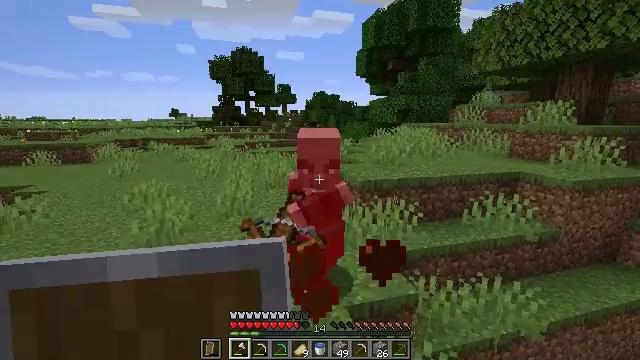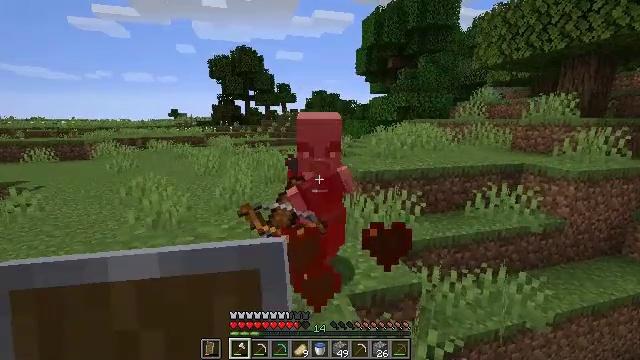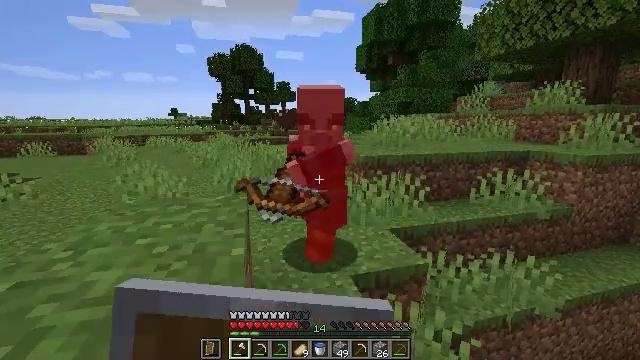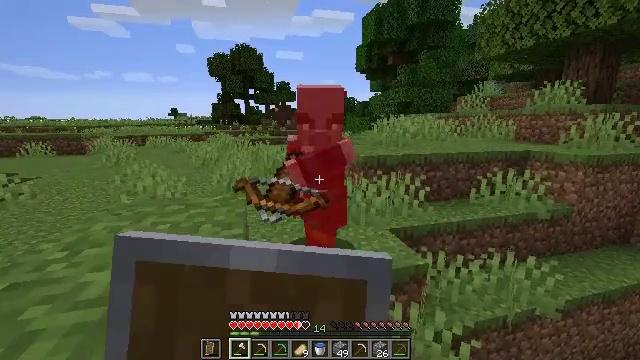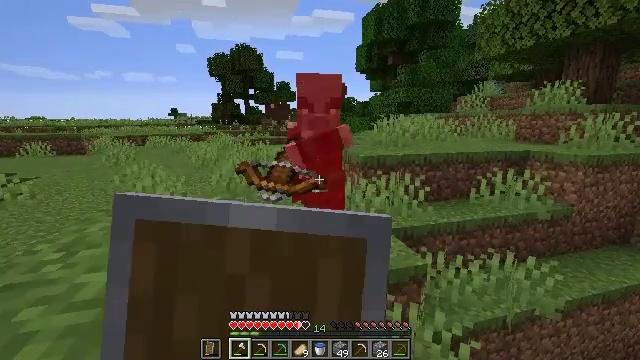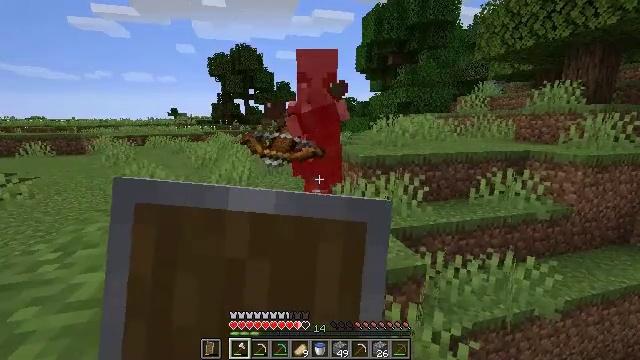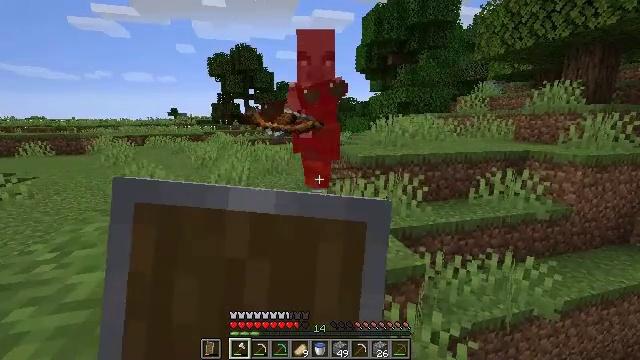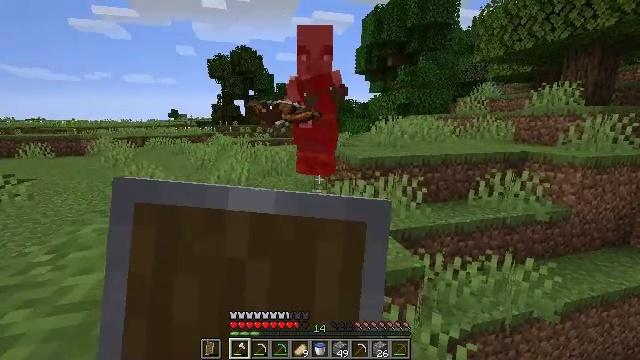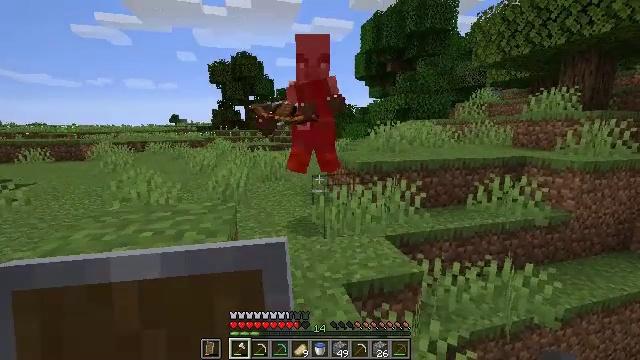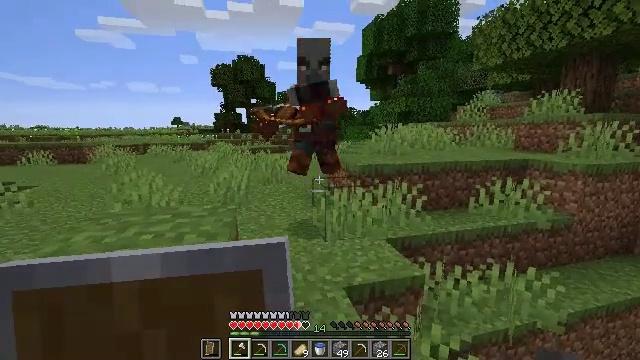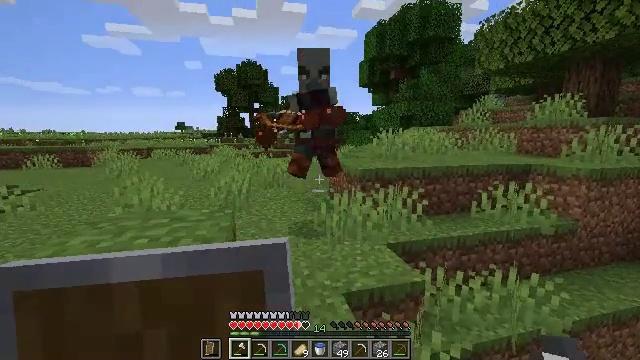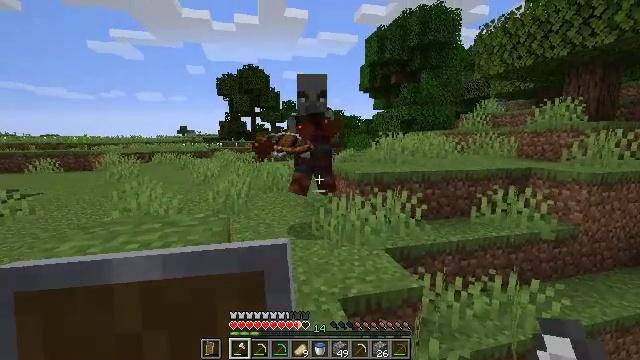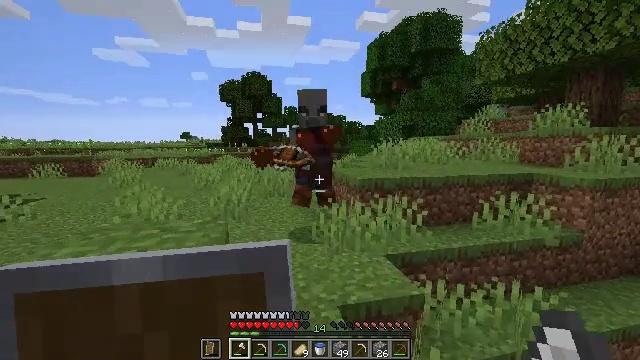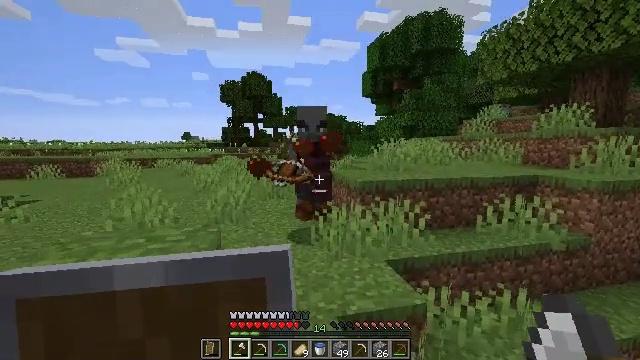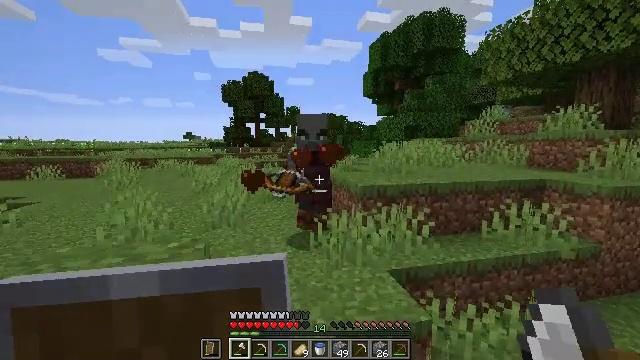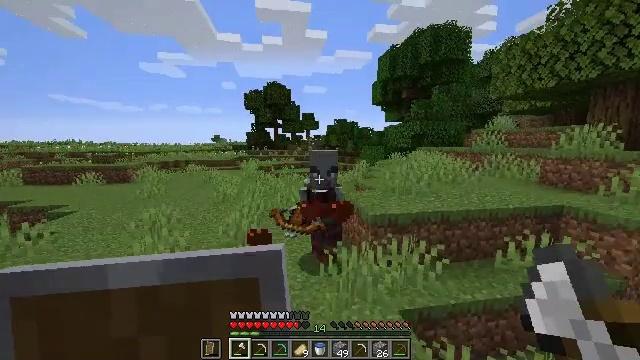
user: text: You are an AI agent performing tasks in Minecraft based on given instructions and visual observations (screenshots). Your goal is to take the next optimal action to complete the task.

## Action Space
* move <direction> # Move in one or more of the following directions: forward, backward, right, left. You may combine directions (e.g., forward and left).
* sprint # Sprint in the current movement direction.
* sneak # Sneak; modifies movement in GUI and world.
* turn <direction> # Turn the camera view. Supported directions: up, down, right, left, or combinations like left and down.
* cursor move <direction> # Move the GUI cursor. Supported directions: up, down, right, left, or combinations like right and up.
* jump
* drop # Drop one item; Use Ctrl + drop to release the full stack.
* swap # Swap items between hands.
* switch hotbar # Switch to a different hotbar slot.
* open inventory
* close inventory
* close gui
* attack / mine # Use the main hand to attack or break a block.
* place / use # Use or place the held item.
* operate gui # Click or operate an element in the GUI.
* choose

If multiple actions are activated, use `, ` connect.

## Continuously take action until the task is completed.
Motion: motion action
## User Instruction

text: Fight against raiders.
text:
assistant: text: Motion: move forward
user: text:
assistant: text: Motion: move forward, sprint, use / place
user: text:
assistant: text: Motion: move forward, sprint, use / place
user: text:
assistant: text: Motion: move forward, sprint, use / place
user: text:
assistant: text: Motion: move forward, sprint, use / place
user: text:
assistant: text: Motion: move forward, sprint, use / place
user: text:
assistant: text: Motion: move forward, sprint, use / place
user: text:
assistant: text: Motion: move forward, sprint, turn up
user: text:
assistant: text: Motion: move forward, sprint
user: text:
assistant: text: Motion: move forward, sprint
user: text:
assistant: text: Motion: move forward, sprint
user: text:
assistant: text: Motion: move forward, sprint, turn up
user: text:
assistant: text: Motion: move forward, sprint
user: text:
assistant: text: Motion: move forward, sprint, jump
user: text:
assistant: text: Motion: move forward, sprint, turn left, jump
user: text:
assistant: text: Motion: move forward, sprint, turn left and down, jump
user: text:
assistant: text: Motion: move forward, sprint, turn left and down, jump
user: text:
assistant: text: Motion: move forward, sprint, jump
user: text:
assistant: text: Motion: move forward, sprint
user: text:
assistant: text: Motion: move forward, sprint, turn down
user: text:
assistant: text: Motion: move forward, sprint, turn down
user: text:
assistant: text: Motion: move forward, turn down
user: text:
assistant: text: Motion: turn right and down
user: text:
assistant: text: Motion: turn down, attack / mine
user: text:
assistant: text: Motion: turn down, attack / mine
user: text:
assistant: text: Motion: attack / mine
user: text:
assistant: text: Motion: turn right, attack / mine
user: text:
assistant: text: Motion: turn up
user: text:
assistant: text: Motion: no_op